Question: I'm looking to groups average scores from a query into each day of date. I'm aware that you can get the week of day etc. part of a date with something like:
'''
'Week ' + CAST(DATEPART(wk, s.date_taken) AS (varchar(2)) Week
'''
This is not what I am after though. I filter my results during a join to get the four weeks prior to and four weeks after a specific date like so:
'''
INNER JOIN
swa_speeding AS s
ON i.policy_id = s.policy_id
AND s.date_taken BETWEEN DATEADD(WEEK,-4,i.note_date) AND DATEADD(WEEK,4,i.note_date)
'''
The issue is that there is a lot of data being joined from the table 'swa_speeding' and 'i.note_date' changes on each record.
In effect what I am asking for help on doing is grouping all the results into the day that the average came from relative to 'i.note_date' with 'i.note_date' being the mid point within the results.The results should look like:

Here's my query so far:
'''
;SELECT
datepart(day, s.date_taken) [Day],
AVG(s.dlyspeed)
FROM
swa_intervention AS i
INNER JOIN
swa_speeding AS s
ON i.policy_id = s.policy_id
AND s.date_taken BETWEEN DATEADD(WEEK,-4,i.note_date) AND DATEADD(WEEK,4,i.note_date)
INNER JOIN
swa_policy AS p
ON i.policy_id = p.id
WHERE
i.id = 431
GROUP BY
datepart(day, s.date_taken)
'''
Hope this makes sense what I'm trying to achieve?
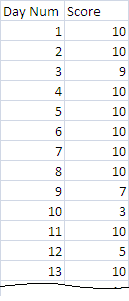
Answer: Add a new field to group on, as below.
'''
SELECT
[GroupName],
AVG(s.dlyspeed)
FROM
swa_intervention AS i
INNER JOIN
swa_speeding AS s
ON i.policy_id = s.policy_id
AND s.date_taken BETWEEN DATEADD(WEEK,-4,i.note_date) AND DATEADD(WEEK,4,i.note_date)
INNER JOIN
swa_policy AS p
ON i.policy_id = p.id
CROSS APPLY (SELECT CASE WHEN s.date_taken > i.note_date THEN 'After'
WHEN s.date_taken = i.note_date THEN 'On'
WHEN s.date_taken < i.note_date THEN 'Before'
END [GroupName]
) a
WHERE
i.id = 431
GROUP BY
[GroupName]
'''